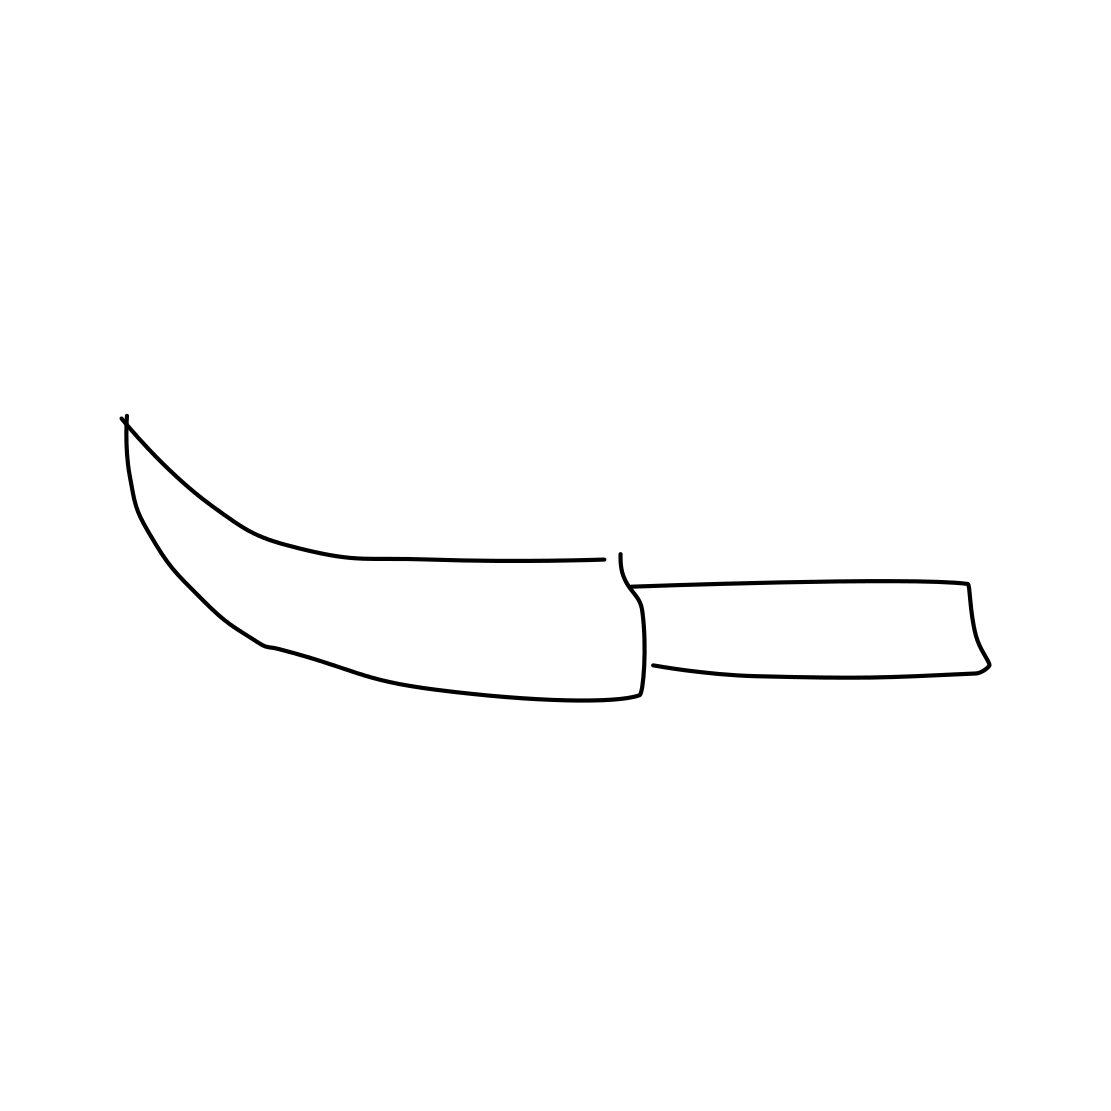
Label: knife